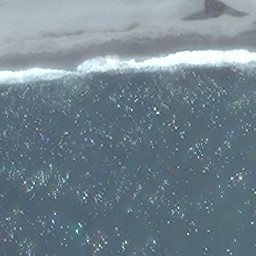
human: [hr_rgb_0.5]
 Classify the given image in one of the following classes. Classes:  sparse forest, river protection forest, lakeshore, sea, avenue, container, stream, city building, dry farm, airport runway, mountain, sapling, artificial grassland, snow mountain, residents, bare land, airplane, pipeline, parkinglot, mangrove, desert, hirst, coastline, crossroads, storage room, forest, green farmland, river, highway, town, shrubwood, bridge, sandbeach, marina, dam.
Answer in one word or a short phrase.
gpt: coastline